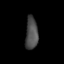
Tissue: lung
Cell type: Epithelial cells
Senescence score: 0.1298
Nuclear area (px): 398
Mean DAPI intensity: 76.121